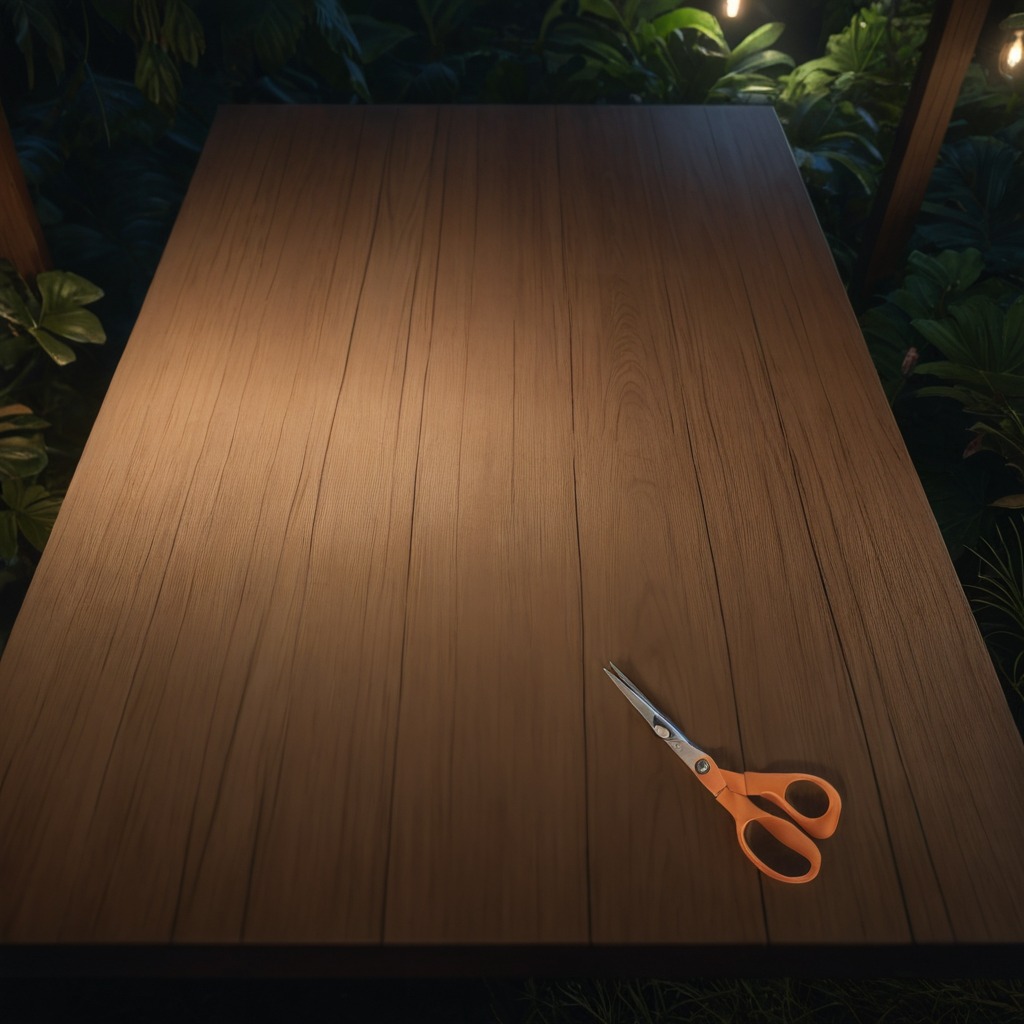
A scissor is lying on a wooden table inside a jungle field workshop tent at night.